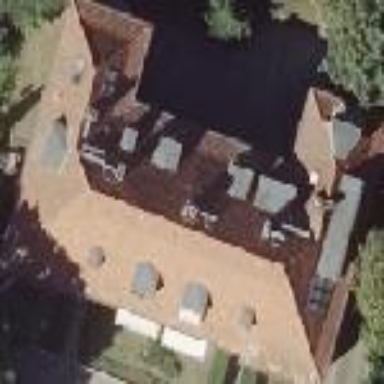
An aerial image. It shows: Hipped roof on apartment building.